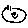
Label: smiley face